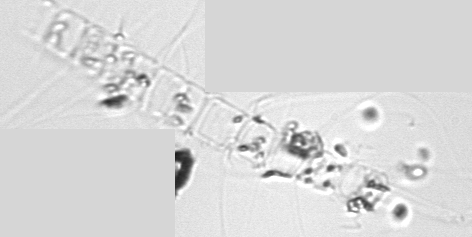
Label: Chaetoceros